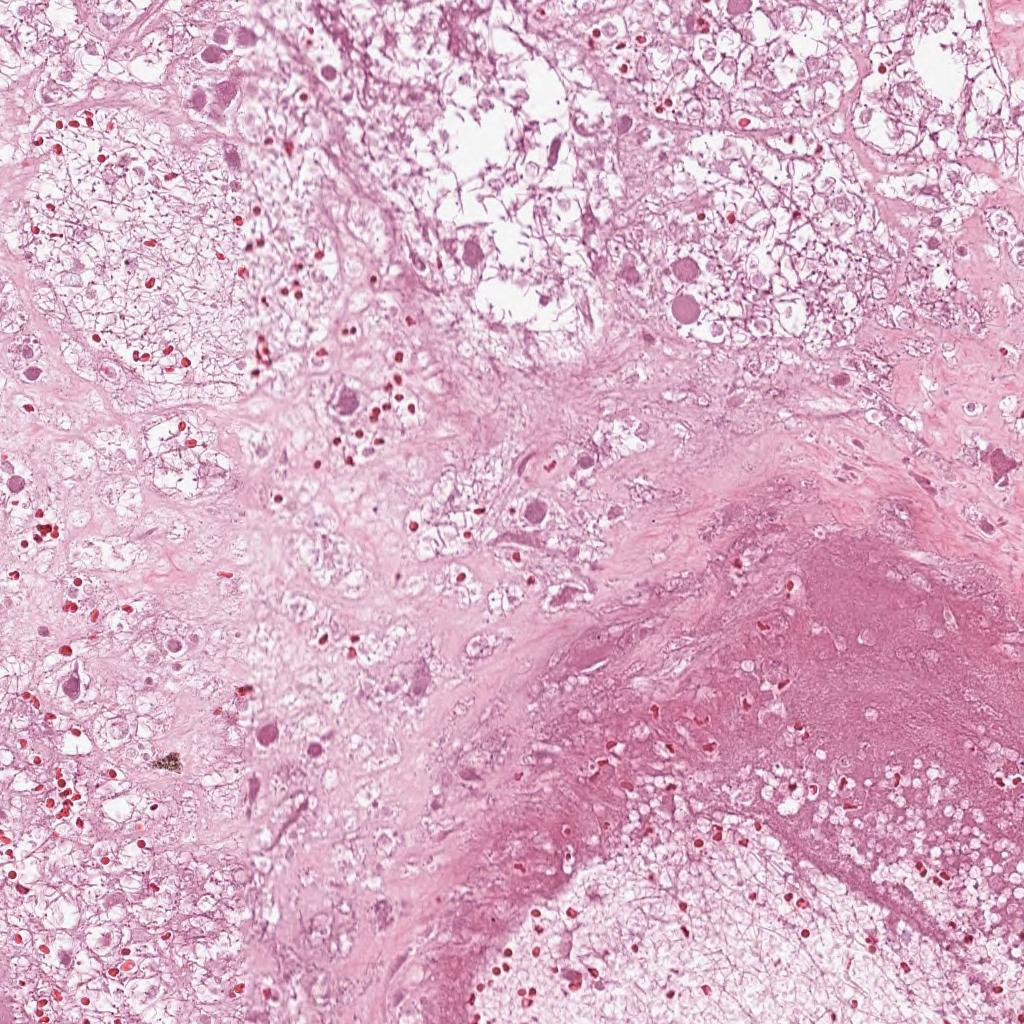
Label: Non-Viable-Tumor